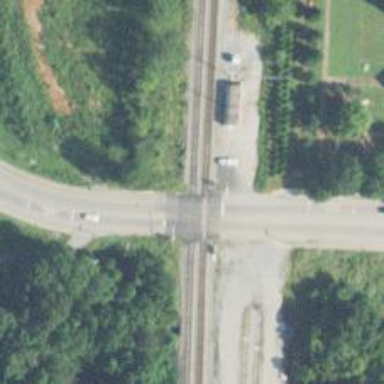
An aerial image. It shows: Railway crossing.